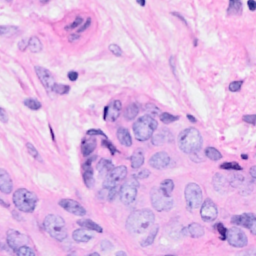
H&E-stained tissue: Breast